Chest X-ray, AP view. Patient: 59 years old, sex M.
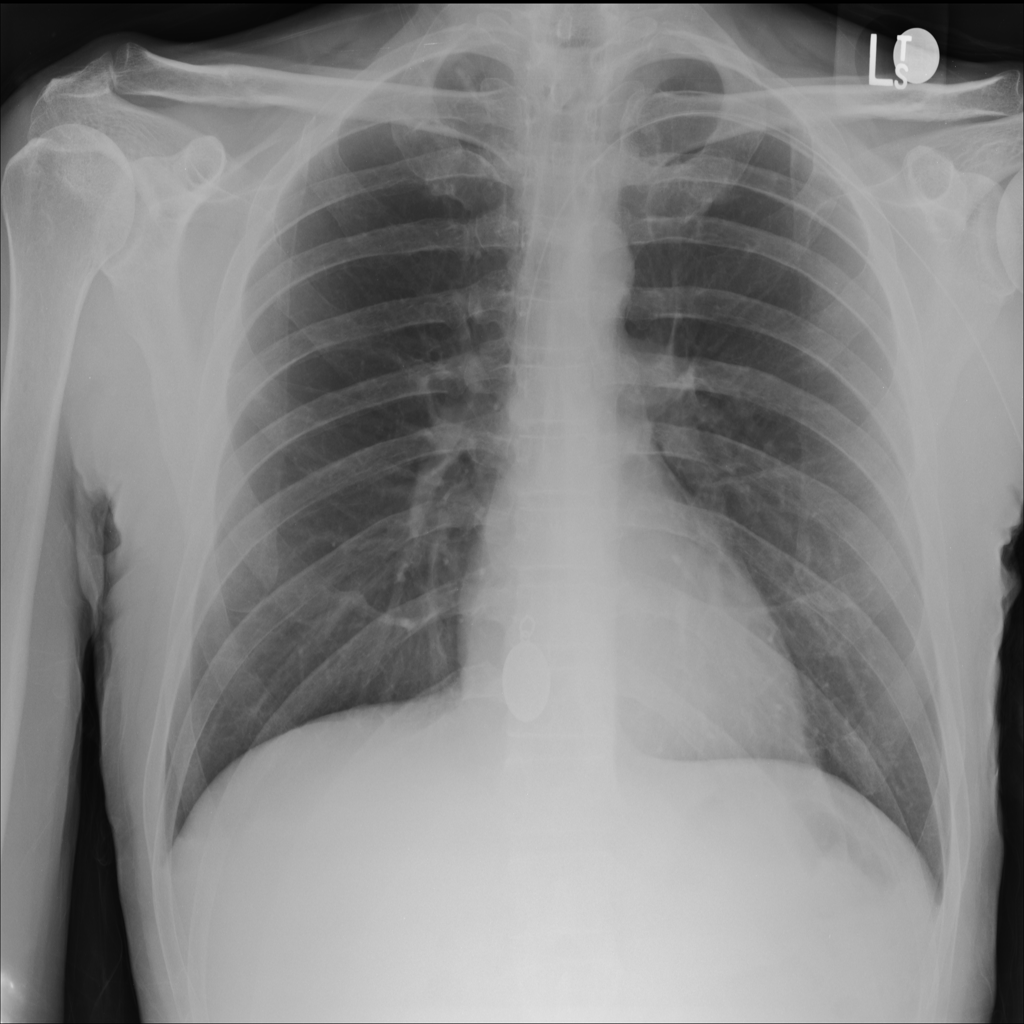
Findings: No Finding